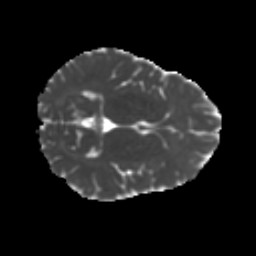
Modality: MD
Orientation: axial
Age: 23
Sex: female
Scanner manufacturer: ge
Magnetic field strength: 3 T
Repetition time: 7.8 s
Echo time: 0.0606 s